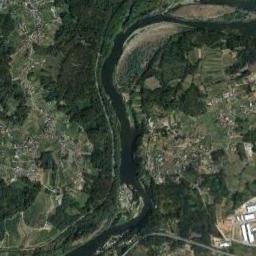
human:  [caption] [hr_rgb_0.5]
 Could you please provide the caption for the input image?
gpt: A river curved into an S-shape, With small islands on the river, Green forest on both sides of the bank, And a city with large buildings .

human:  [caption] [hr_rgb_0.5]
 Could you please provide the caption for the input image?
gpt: The dark green river with a winding bank goes through the mountainous area covered with some vegetation .

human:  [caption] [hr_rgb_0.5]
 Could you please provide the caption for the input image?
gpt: There are many trees around the river .

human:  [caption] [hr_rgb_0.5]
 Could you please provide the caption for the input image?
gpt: The river goes through farmland and trees .

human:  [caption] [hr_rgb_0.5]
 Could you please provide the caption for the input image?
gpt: There are some green forests and buildings near the river .